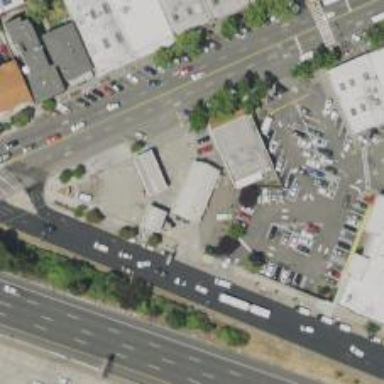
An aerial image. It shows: Convenience shop.